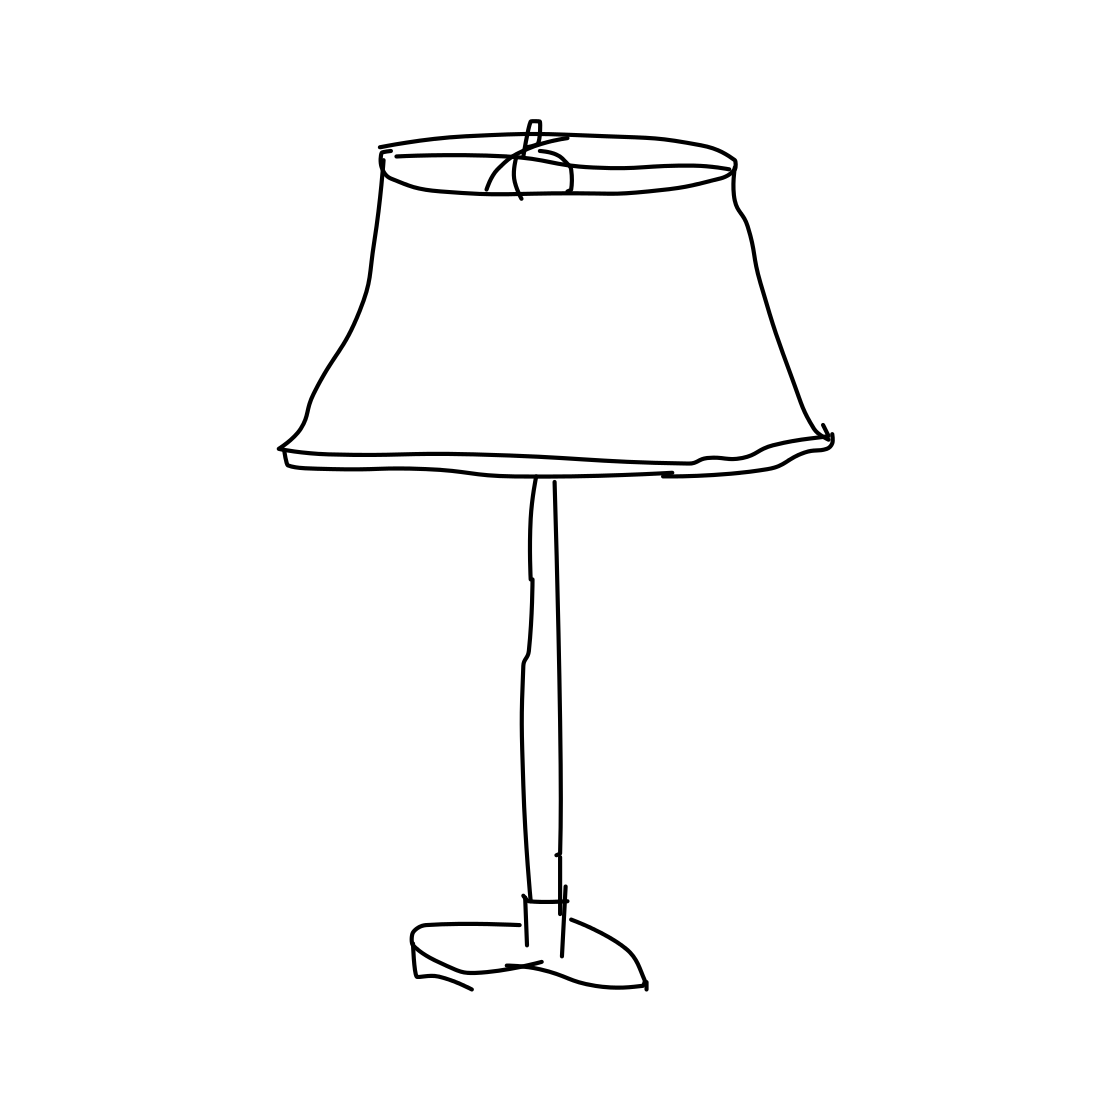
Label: floor lamp